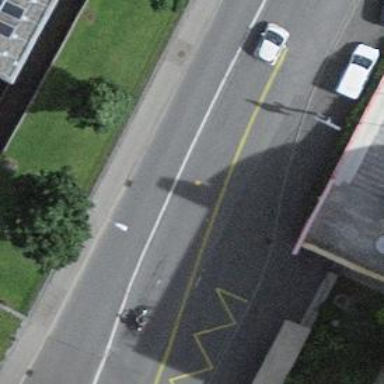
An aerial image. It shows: Asphalt road classified as primary highway.